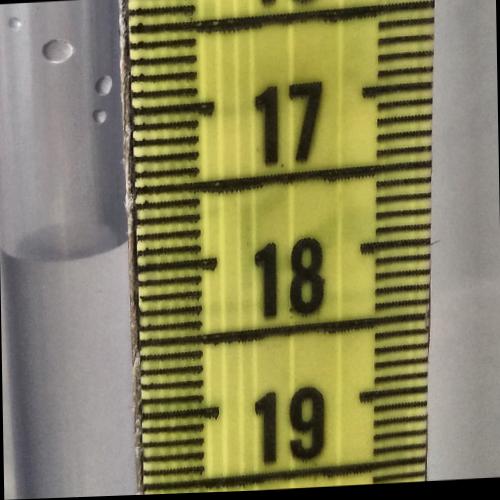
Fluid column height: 17.8 cm